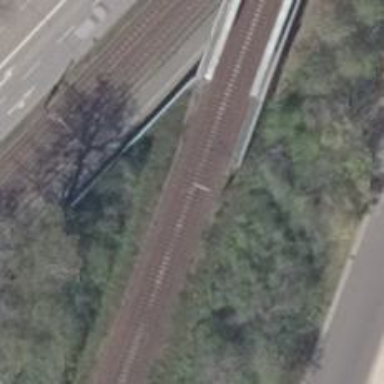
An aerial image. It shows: Railway milestone with catenary mast.